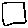
Label: square